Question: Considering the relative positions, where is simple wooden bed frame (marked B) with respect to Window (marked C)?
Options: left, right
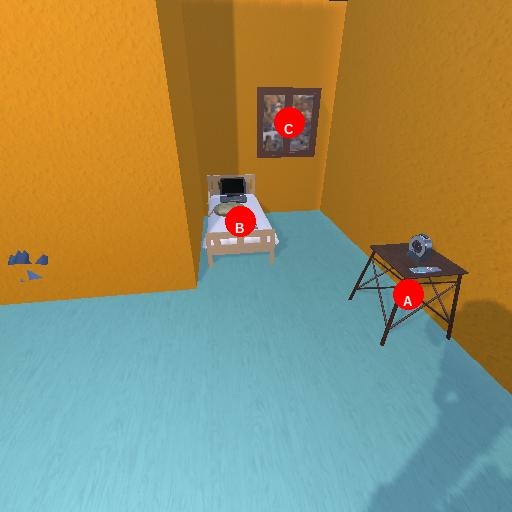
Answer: left